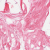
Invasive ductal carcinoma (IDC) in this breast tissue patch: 0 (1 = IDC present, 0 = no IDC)